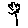
Label: flower